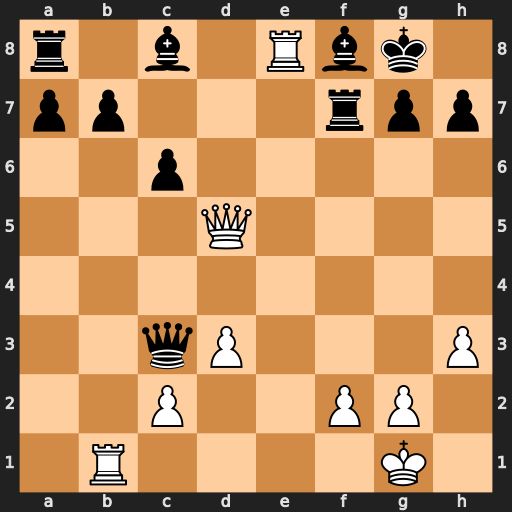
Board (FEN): r1b1Rbk1/pp3rpp/2p5/3Q4/8/2qP3P/2P2PP1/1R4K1
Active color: w
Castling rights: -
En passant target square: -
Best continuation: Rxf8+ Kxf8 Qd8#